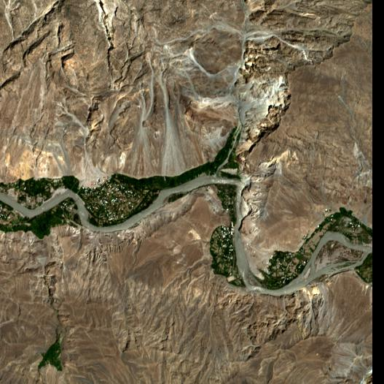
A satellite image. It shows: River flowing through natural water landscape.